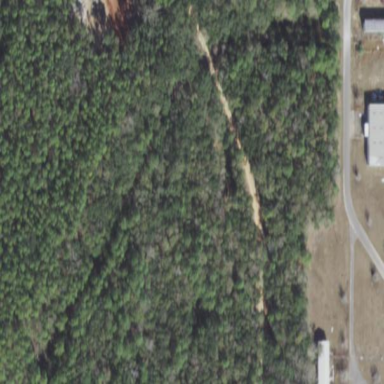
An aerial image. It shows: Mixed leaf woodland.